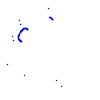
Particle: proton